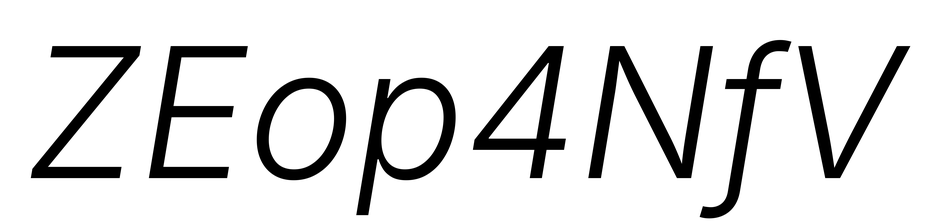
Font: Inter-Italic_Light_Italic